Question: I have three text boxes where I can enter time like on this screenshot:

Finally I want to get the difference of entry time (t1), exit time (t2) and break (t3): t1 - t2 - t3.
But I am not able to do that because of error message:
> Operator '-' cannot be applied to operands of type 'System.TimeSpan' and 'System.DateTime'
My code is as follows:
'''
DateTime t1, t2, t3, reserve;
t1 = DateTime.Parse(inBox.Text); //from text box1 eg.11:30
t2 = DateTime.Parse(outBox.Text); //from text box2 eg.12:30
t3 = DateTime.Parse(breakBox.Text); //from text box3 eg.0:30
TimeSpan diffTime = t2 - t1 -t3;// there is a problem doing this!!!
answerLabel.Text = diffTime.ToString();
'''
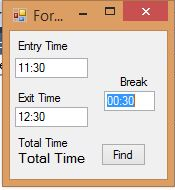
Answer: Based on the screenshot you provided in the link I think you are looking for this:
'''
DateTime entryTime = DateTime.Parse("11:30");
DateTime exitTime = DateTime.Parse("14:30");
TimeSpan breakSpan = TimeSpan.Parse("0:30");
TimeSpan workSpan = (exitTime - entryTime - breakSpan);
answerLabel.Text = workSpan.ToString();
'''
The break must not be a 'DateTime' but a 'TimeSpan'.